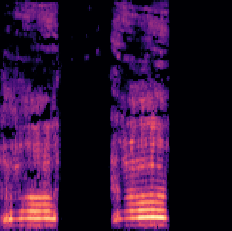
Sound class: Cow